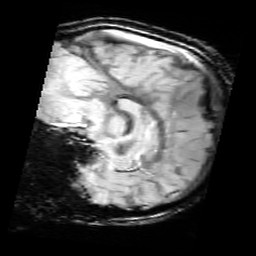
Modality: SWI
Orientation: sagittal
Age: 12
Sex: male
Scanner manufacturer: siemens
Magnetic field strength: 3 T
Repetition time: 0.027 s
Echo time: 0.02 s